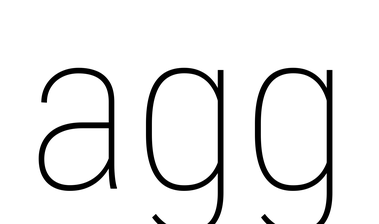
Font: Roboto_Condensed_Thin